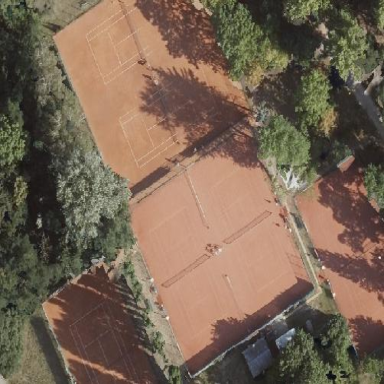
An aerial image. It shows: Clay tennis court on the leisure land pitch.